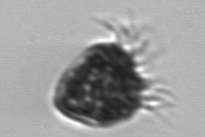
Label: Strombidium_morphotype2